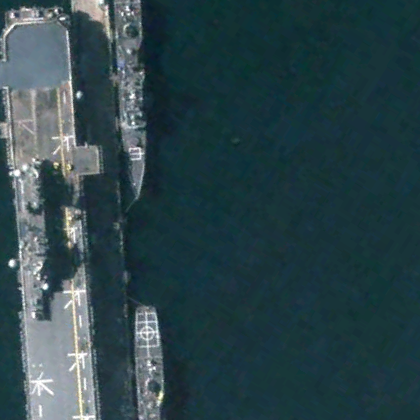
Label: assault